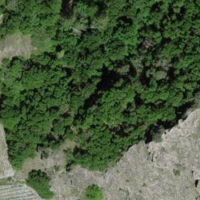
EUNIS habitat code: 41
Species observed at this site:
Orchis militaris
Issoria lathonia